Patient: sex M, age 58
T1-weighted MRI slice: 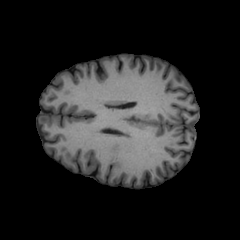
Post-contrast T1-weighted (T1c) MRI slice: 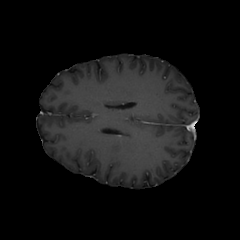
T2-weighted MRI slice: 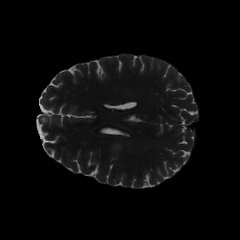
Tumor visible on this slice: yes
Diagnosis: Glioblastoma, IDH-wildtype
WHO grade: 4